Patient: sex M, age 46
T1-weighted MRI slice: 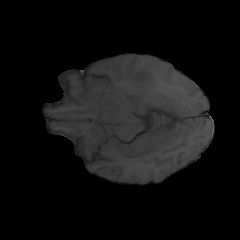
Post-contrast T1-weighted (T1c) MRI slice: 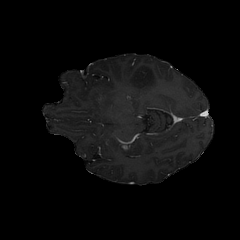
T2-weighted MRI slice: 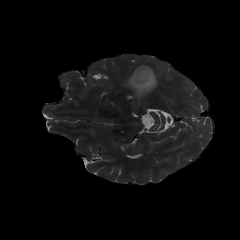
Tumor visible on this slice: yes
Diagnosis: Astrocytoma, IDH-mutant
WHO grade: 3